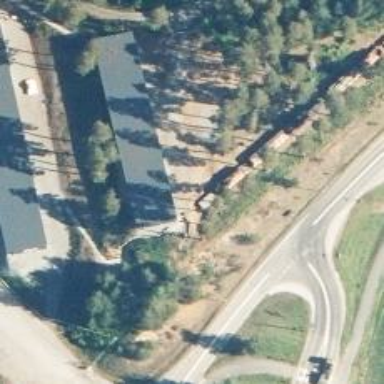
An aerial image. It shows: Historic tank.